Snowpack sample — Snodgrass Mountain, Crested Butte, Colorado (2/4/25, 12:06 PM MST)
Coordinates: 38.923, -106.968
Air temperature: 35 °F
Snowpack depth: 80 cm
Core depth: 50 cm
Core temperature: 30.2 °F
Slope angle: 14°, slope face: 78°
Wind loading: low
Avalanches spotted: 0
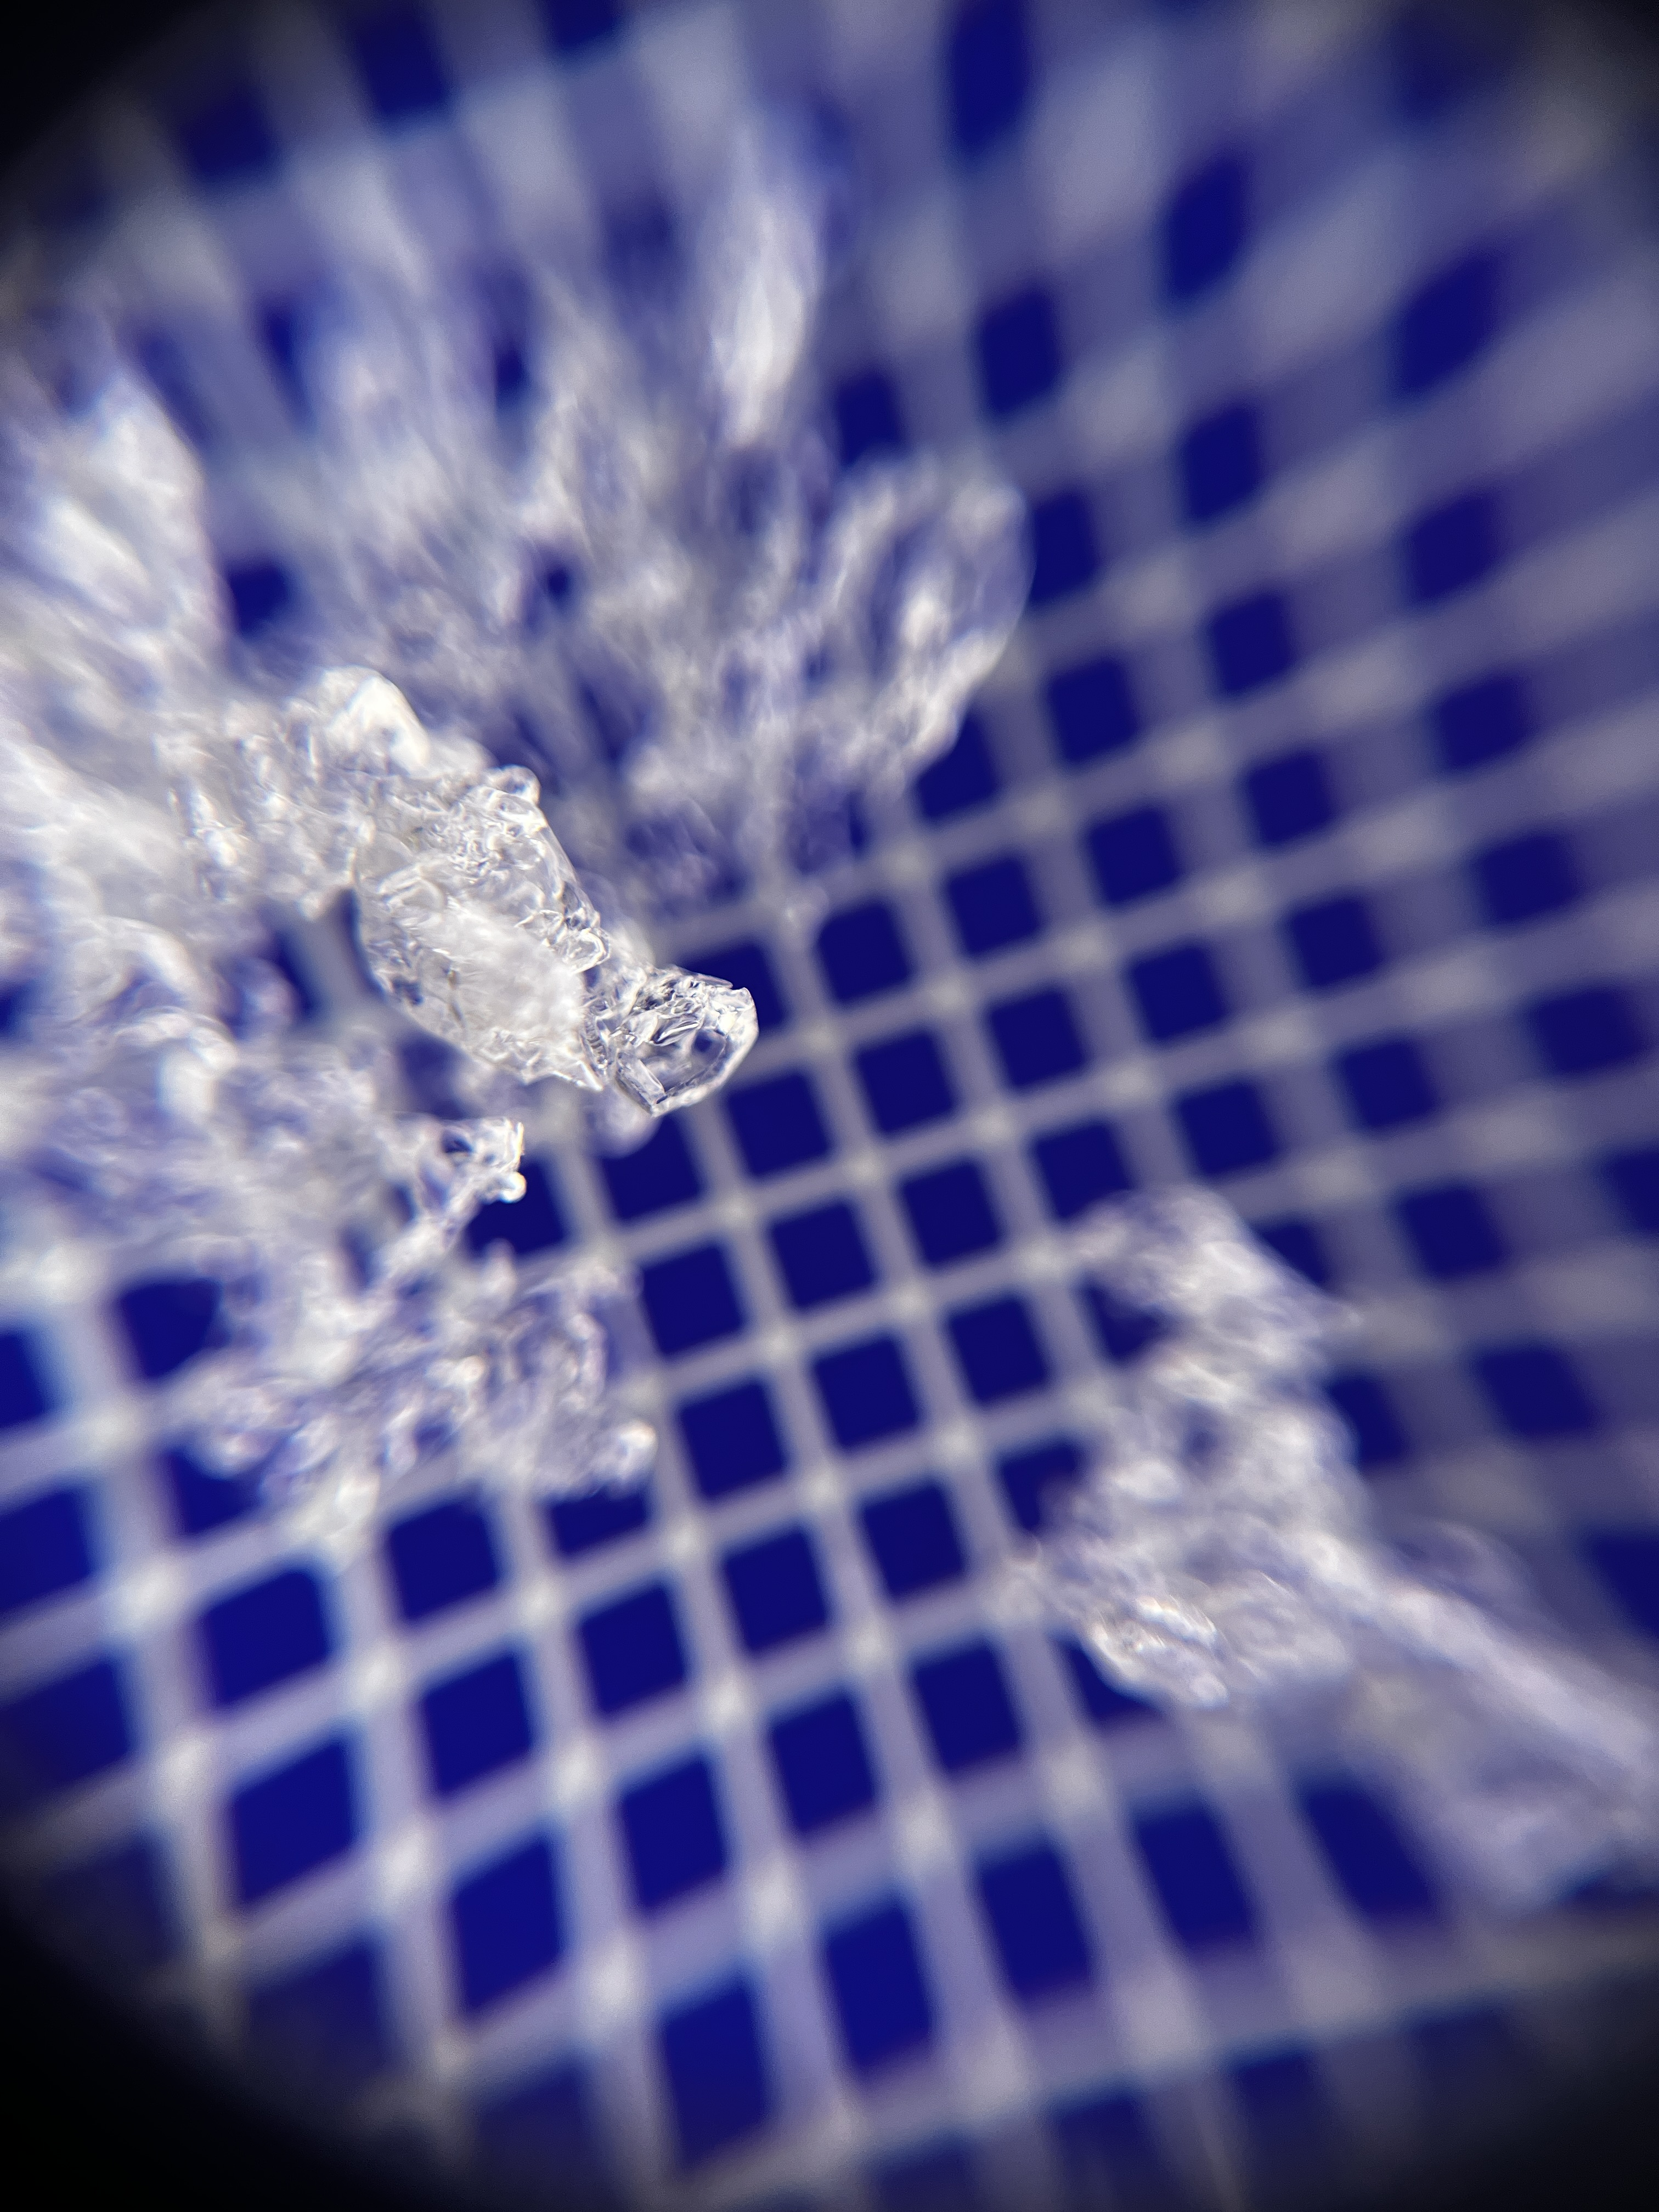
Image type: magnified_profile
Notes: No avalanches nearby, unusually warm weather for the last month reported by residents, Collected 25 yards from treeline